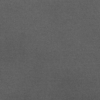
Label: dusty